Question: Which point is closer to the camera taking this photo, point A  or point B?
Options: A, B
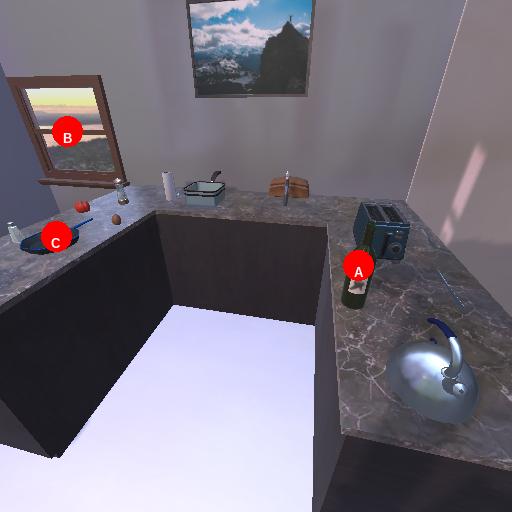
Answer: A